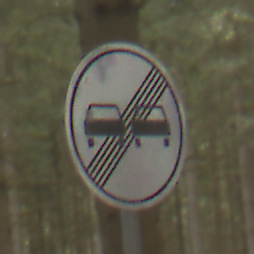
Verkehrszeichen: EndeUeberholverbot
Umgebung: Outdoor, Nature
Tageszeit: MorningAfternoon
Wetter: Overcast
Licht: Natural
Jahreszeit: Winter
Kontrast: LowContrast